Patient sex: F
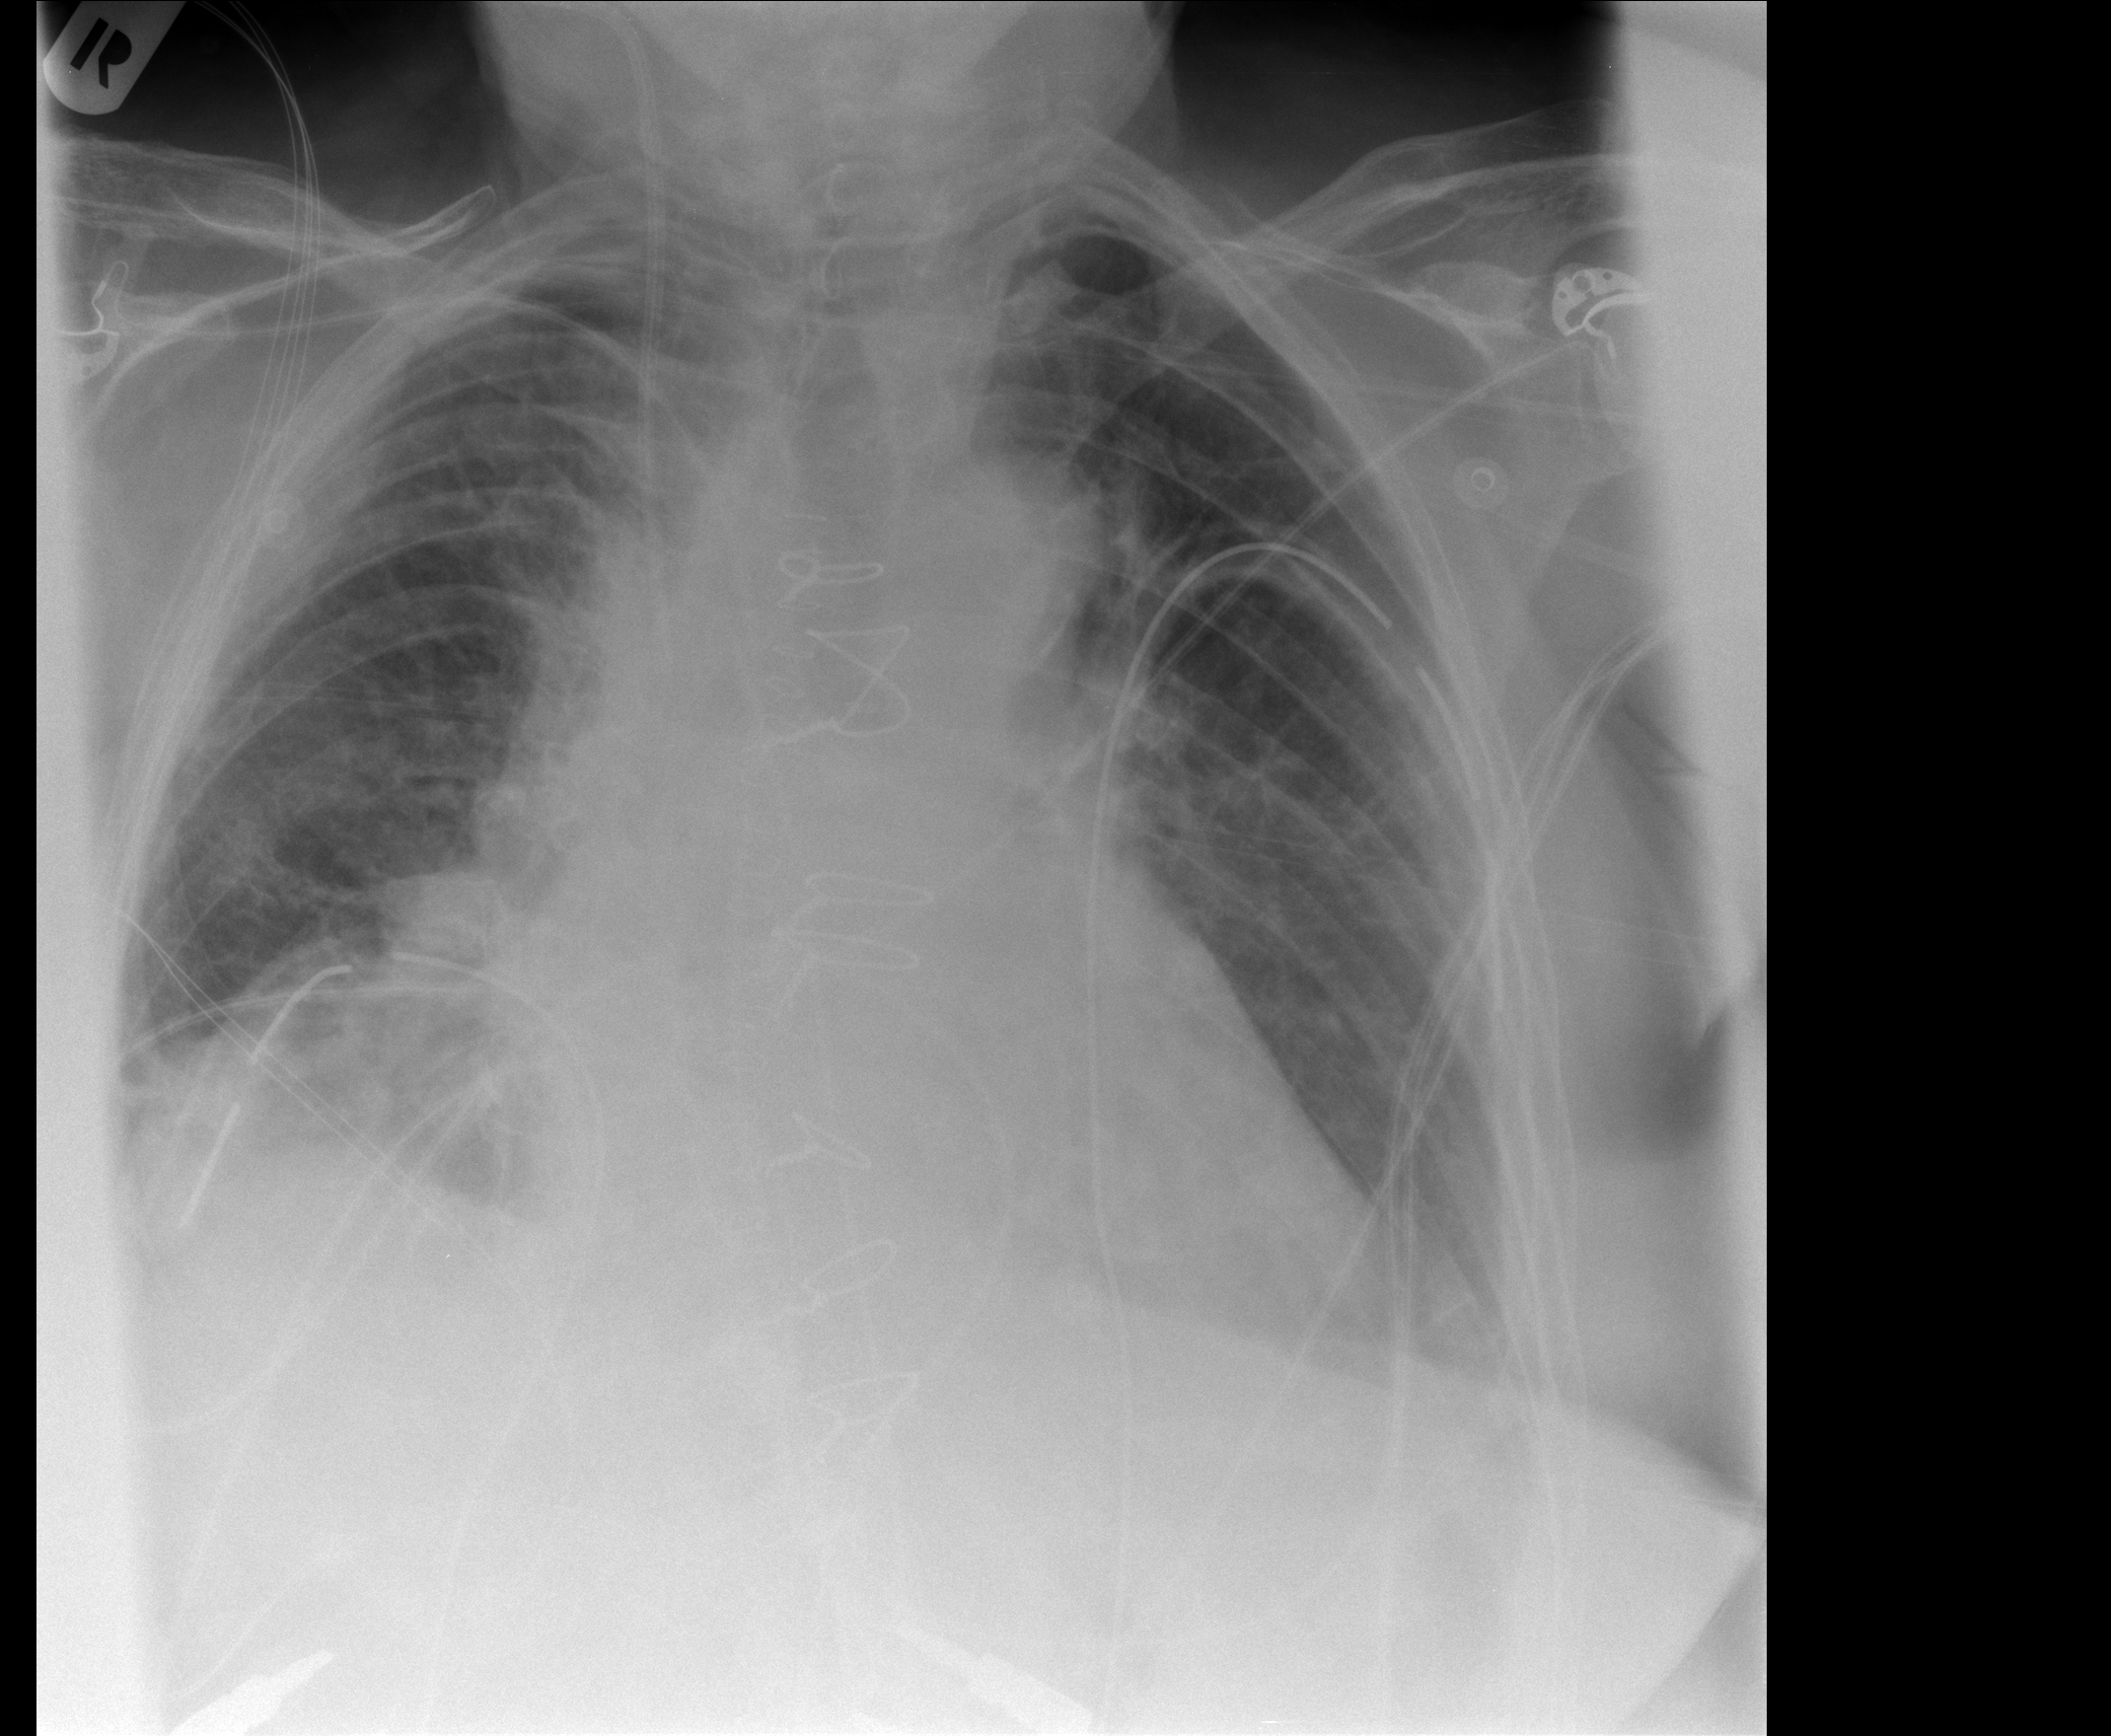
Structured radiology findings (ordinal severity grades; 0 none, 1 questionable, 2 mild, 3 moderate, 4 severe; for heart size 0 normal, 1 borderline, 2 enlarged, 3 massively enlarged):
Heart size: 2
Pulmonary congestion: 2
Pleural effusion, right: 2
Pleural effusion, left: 2
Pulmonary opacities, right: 0
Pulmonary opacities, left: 0
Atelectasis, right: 2
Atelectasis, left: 0